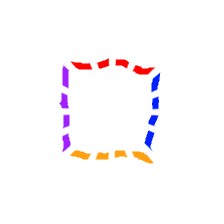
Shape: square